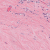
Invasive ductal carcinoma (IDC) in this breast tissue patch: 0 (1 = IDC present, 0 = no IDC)